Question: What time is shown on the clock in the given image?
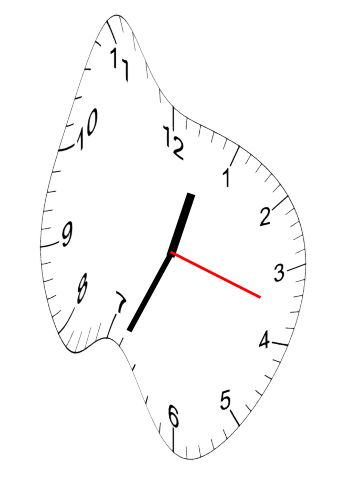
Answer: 12:34:18